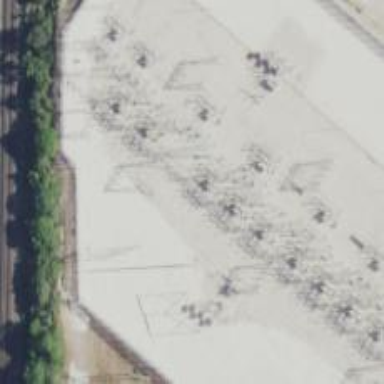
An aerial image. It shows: Switch used for power control.